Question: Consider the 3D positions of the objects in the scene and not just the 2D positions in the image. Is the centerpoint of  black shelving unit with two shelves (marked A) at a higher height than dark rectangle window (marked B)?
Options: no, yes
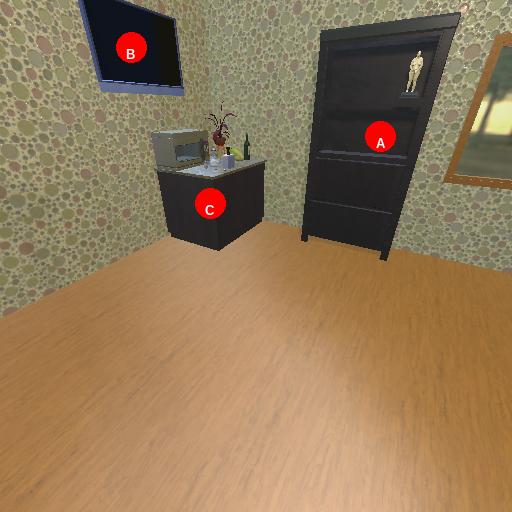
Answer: no